Field crop: tomato
Growth stage: 1
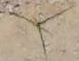
Species: cyperus